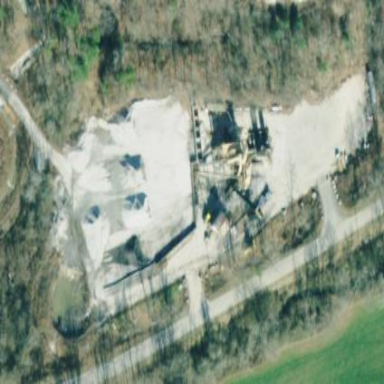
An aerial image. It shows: Industrial area featuring asphalt plant.